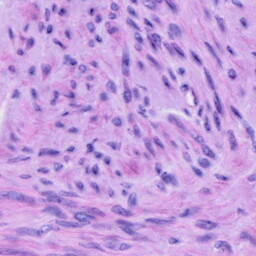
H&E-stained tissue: Cervix